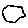
Label: hexagon